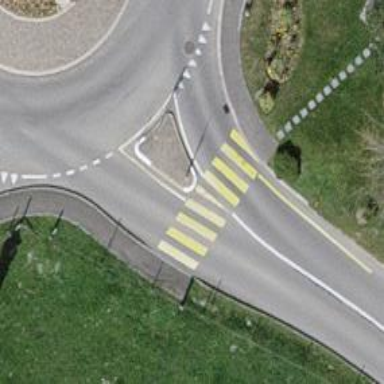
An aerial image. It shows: Zebra crossing on the road.